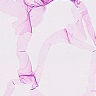
Metastatic tissue present: no